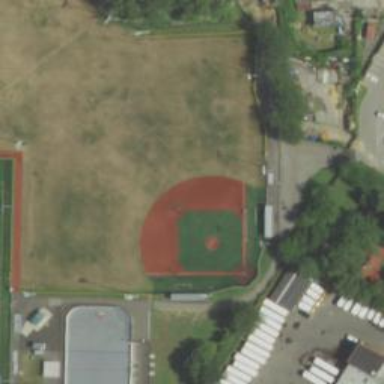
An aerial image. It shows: Baseball pitch for leisure land.